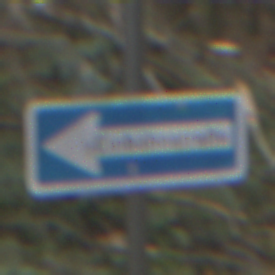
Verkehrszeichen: EinbahnstrasseLinksweisend
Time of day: Midday
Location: Outdoor (Nature)
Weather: Overcast
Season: NotSpecified
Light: Natural